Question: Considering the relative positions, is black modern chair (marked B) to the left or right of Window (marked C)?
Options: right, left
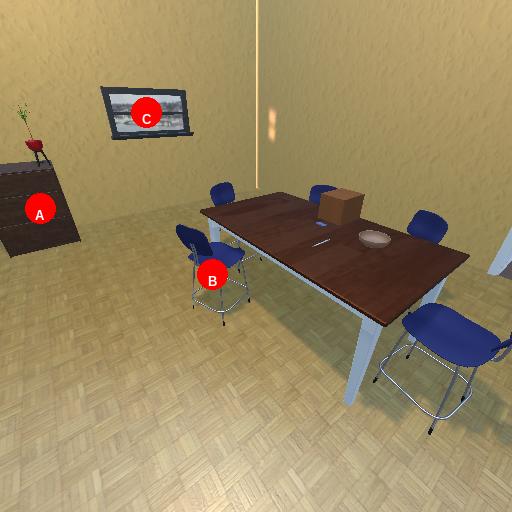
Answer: right